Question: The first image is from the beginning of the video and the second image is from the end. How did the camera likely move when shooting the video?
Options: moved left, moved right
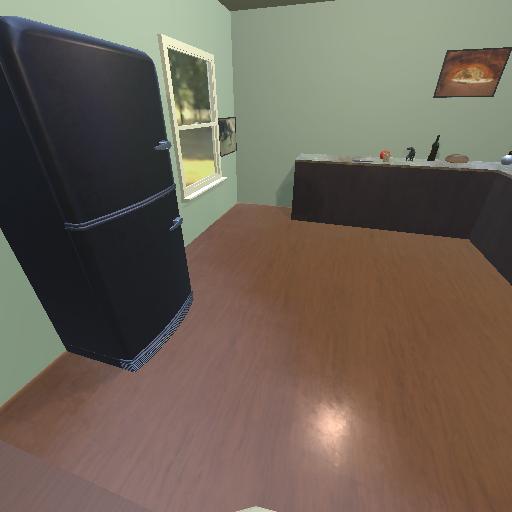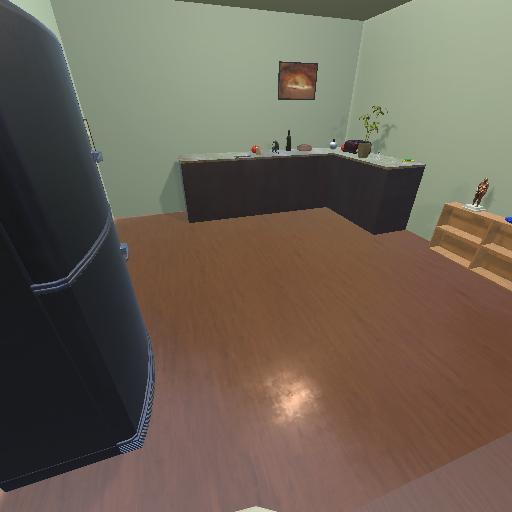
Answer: moved left